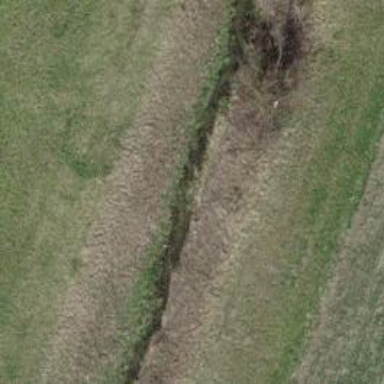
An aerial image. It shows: Ditch serving as waterway.